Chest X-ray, AP view. Patient: 47 years old, sex M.
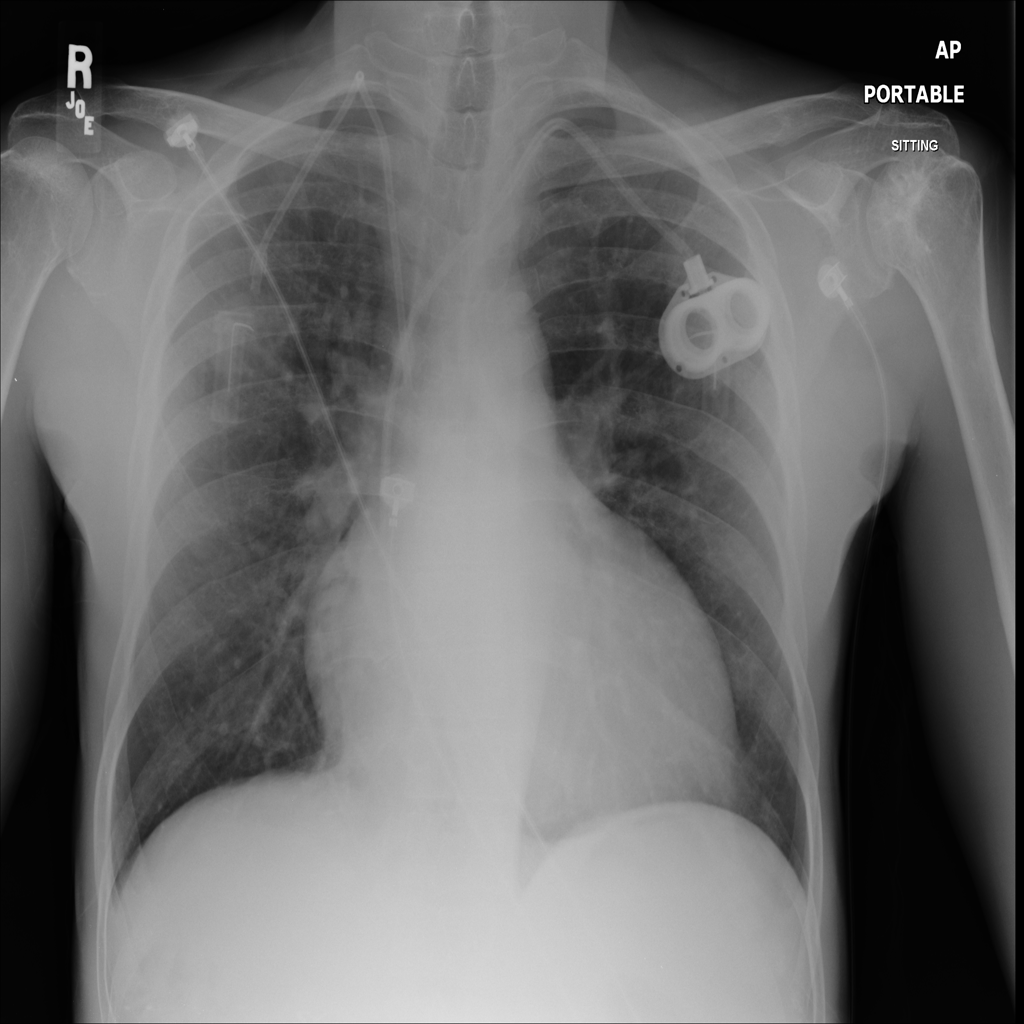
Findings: Infiltration